Current action and preconditions to check: trajectory_clear

Your task: For each precondition in the list above, predict whether it will hold at this action.

Consider the current scene as observed from the mobile robot's camera, and analyze the predicted future states of all dynamic agents (e.g., people, animals, vehicles, or any moving entities) within the NEXT SECOND.

IMPORTANT: Only answer "very likely" if you are absolutely certain—based on strong, clear evidence—that a dynamic agent will violate the precondition in the predicted future state. Do NOT answer "very likely" for unlikely, ambiguous, or low-probability risks.

Ask yourself for each precondition: Is there a high probability, with clear and convincing evidence, that the predicted future states of any dynamic agent will interfere with the predicted future state of the currently executing action within the NEXT SECOND, causing that precondition to fail?

Assess the risk level based on these predictions. Use "likely" or "very likely" if motions create a clear risk of interference.

Use "neutral" or "improbable" if agents are nearby but their predicted paths are clearly diverging or non-conflicting.

Failure Risk Categories: "very improbable", "improbable", "neutral", "likely", "very likely"

Answer Format: Output ONLY the probability_of_failure value from these categories: "very improbable", "improbable", "neutral", "likely", "very likely"

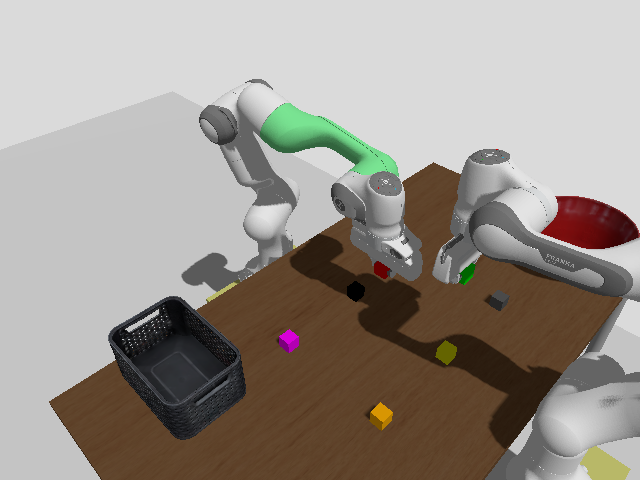

Answer: neutral